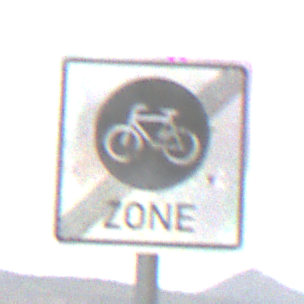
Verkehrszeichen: EndeFahrradzone
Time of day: Midday
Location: Outdoor (Nature)
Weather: PartlyCloudy
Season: NotSpecified
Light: Natural